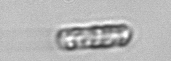
Label: Dactyliosolen_fragilissimus